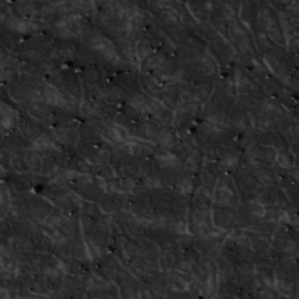
Label: non_frost